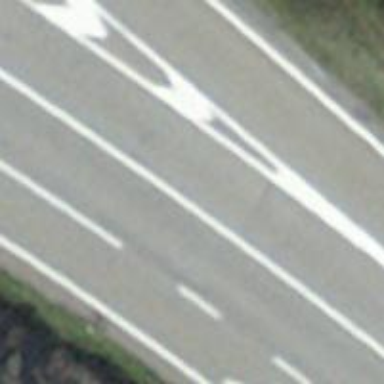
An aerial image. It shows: Asphalt primary motorway.